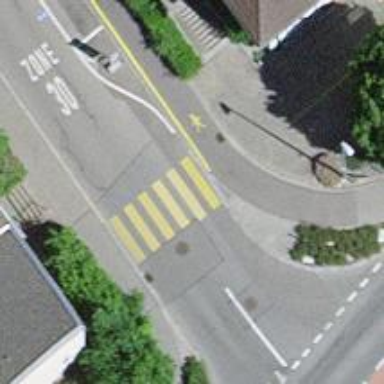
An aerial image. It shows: Marked road crossing.